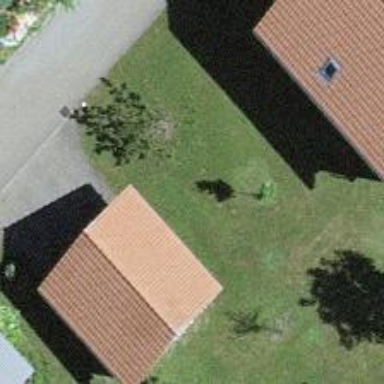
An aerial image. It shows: Garage.